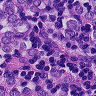
Metastatic tissue present: yes